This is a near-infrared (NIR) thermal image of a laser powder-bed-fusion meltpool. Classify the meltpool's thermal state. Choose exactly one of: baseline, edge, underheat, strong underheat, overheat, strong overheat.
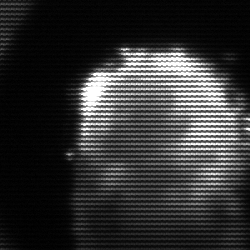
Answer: baseline